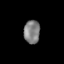
Tissue: skin
Cell type: Others
Senescence score: 0.7511
Nuclear area (px): 369
Mean DAPI intensity: 127.352